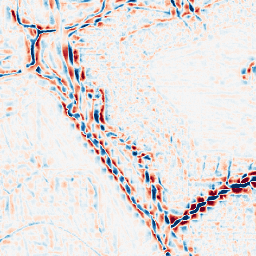
Category: wavelet
Decomposition family: wavelet_biorthogonal
Decomposition parameters: wavelet: bior2.4
level: 3
Upsampling method: sinc_blackman
Upsampling parameters: scale: 4
kernel_size: 8
Upsampling scale: 4